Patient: sex M, age 65
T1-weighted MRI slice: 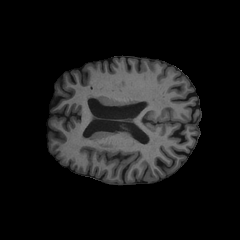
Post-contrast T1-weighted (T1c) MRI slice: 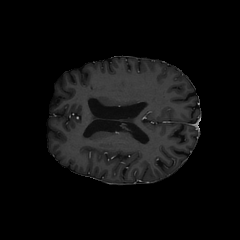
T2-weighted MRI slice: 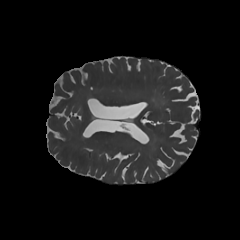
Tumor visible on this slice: no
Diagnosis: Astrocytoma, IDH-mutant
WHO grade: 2